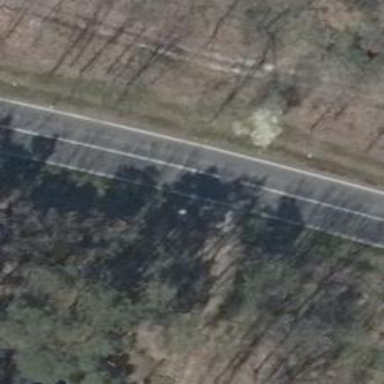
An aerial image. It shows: Secondary road with asphalt surface.